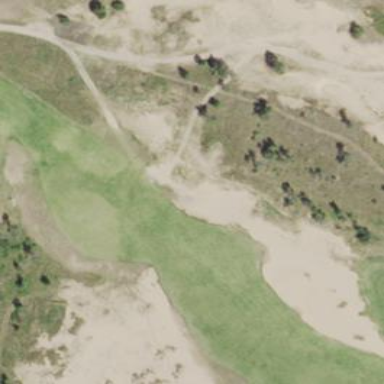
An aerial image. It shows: Sand bunker on golf course.